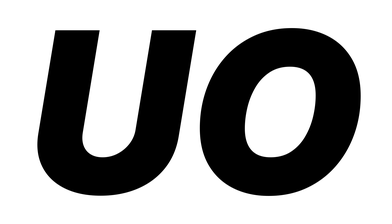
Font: Inter-Italic_Black_Italic